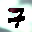
Label: 7